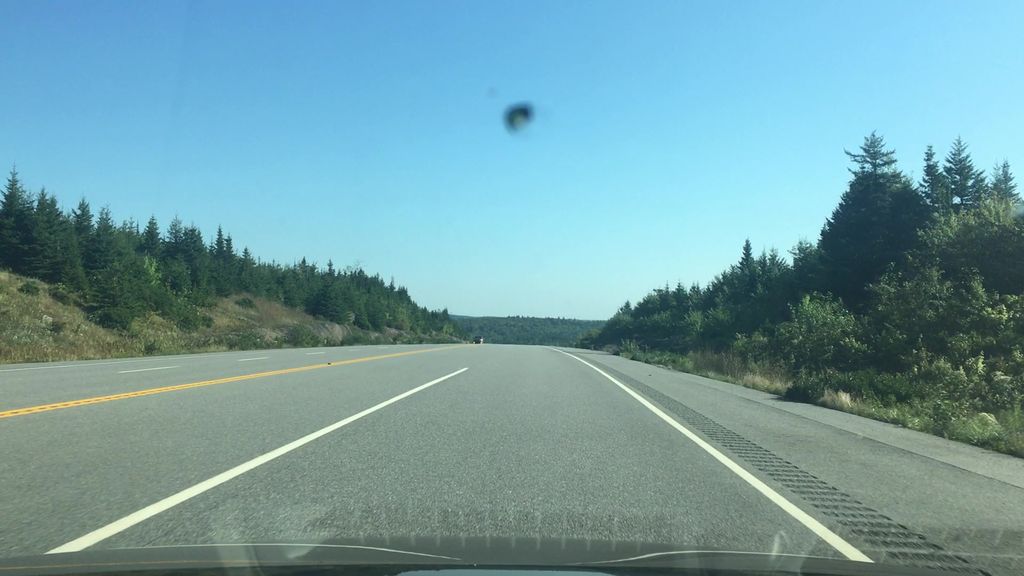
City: halifax